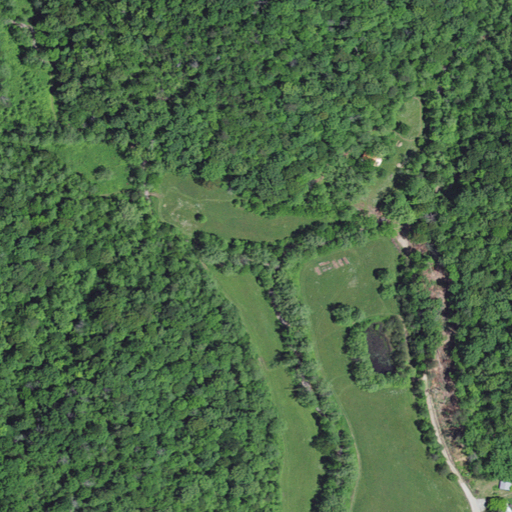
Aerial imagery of valley in Kentucky named Pumpkin Hollow containing deciduous forest, pasture, open development, low intensity development, and shrub